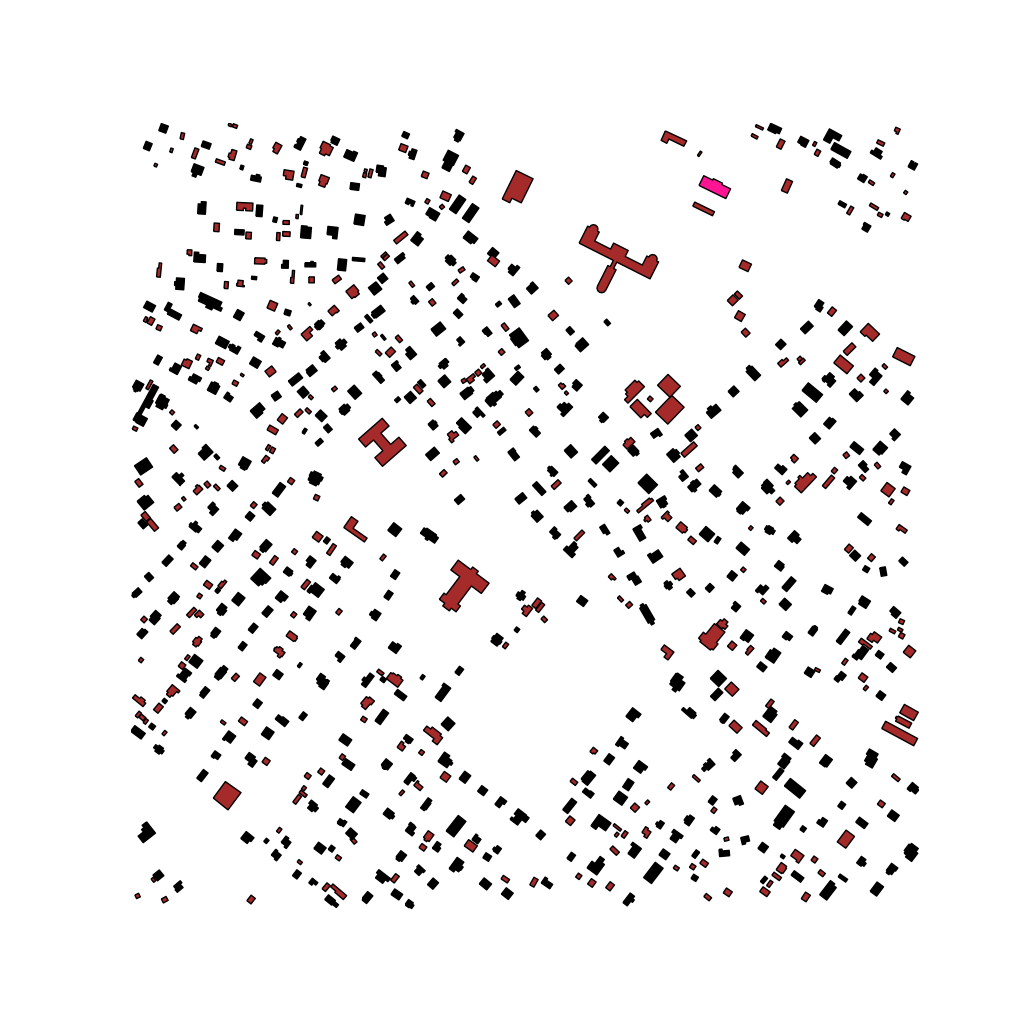
Tags: overhead vector_map, recreation, residential, soviet, individual_rise, low_rise, density_3, Building, Facility, Rail, 1.0 km²